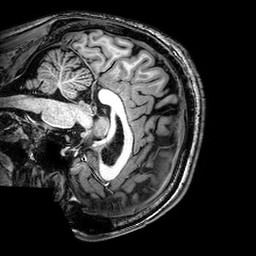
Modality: T1w
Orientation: sagittal
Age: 24
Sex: male
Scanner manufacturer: philips
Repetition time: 0.008248 s
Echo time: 0.00379 s